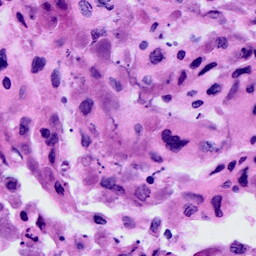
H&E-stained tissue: Cervix